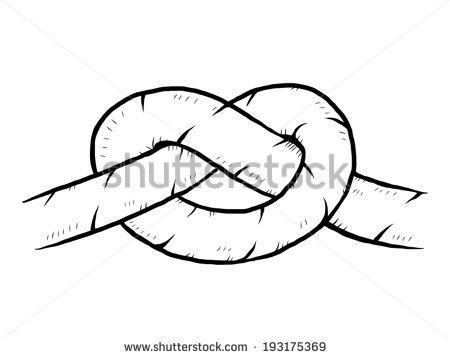
Label: knot